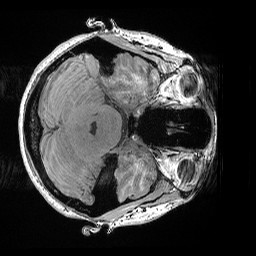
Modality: T1w
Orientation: axial
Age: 22
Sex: female
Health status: healthy
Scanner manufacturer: siemens
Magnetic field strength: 3 T
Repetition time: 0.02 s
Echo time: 0.00492 s